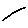
Label: line